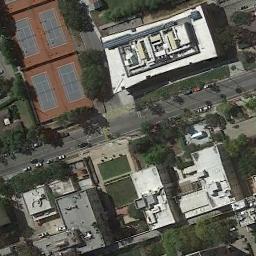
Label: tennis_court